Question: How to set the title of wizard window in Eclipse RCP 3.x?
This code
'''
Shell shell = HandlerUtil.getActiveWorkbenchWindow(event).getShell();
WizardDialog dialog = new WizardDialog(shell, new ChatNewWizard());
dialog.setTitle("New chat");
dialog.open();
'''
executed from handler, has no effect.
This code
'''
getShell().setText("New chat");
'''
and this code
'''
((WizardDialog)getContainer()).setTitle("New chat");
'''
both executed from 'addPages()' also have no effect.
The following code
'''
public class RunWizardHandler extends AbstractHandler {
public static class MyWizardPage extends WizardPage {
protected MyWizardPage() {
super("Page Name", "Page Title", null);
setDescription("Page Description");
}
@Override
public void createControl(Composite parent) {
Composite composite = new Composite(parent, SWT.NONE);
composite.setLayout(new FillLayout());
Label label = new Label(composite, SWT.NONE);
label.setText("Label Text");
setControl(composite);
}
}
public static class MyWizard extends Wizard {
@Override
public void addPages() {
addPage(new MyWizardPage());
}
@Override
public boolean performFinish() {
return false;
}
}
@Override
public Object execute(ExecutionEvent event) throws ExecutionException {
Shell shell = HandlerUtil.getActiveWorkbenchWindow(event).getShell();
WizardDialog dialog = new WizardDialog(shell, new MyWizard());
dialog.open();
return event;
}
}
'''
ran from simple sample, gives the following window

I.e. it places "Page Title" into location '1', while I want to set text in location '2'.
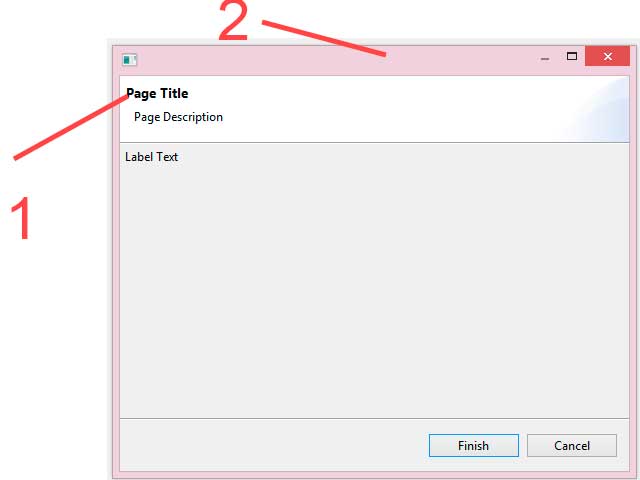
Answer: Use the 'WizardPage(String pageName, String title, ImageDescriptor titleImage)' constructor to specify a title for each page. Or call 'WizardPage.setTitle(xxx)' whenever you want to change the title.
The current wizard page title overrides the normal dialog title (even if it is not set).
Update:
For the title in the dialog tile bar use the 'WizardDialog.setWindowTitle' call (usually in the constructor).